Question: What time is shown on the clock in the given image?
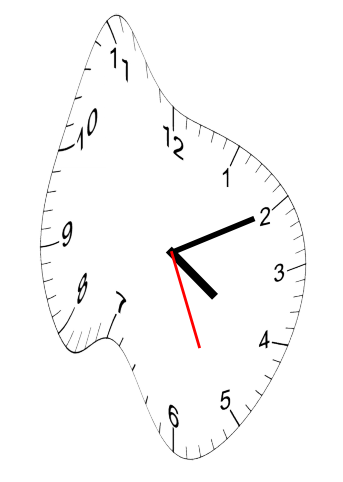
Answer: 04:10:26